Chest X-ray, PA view. Patient: 35 years old, sex M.
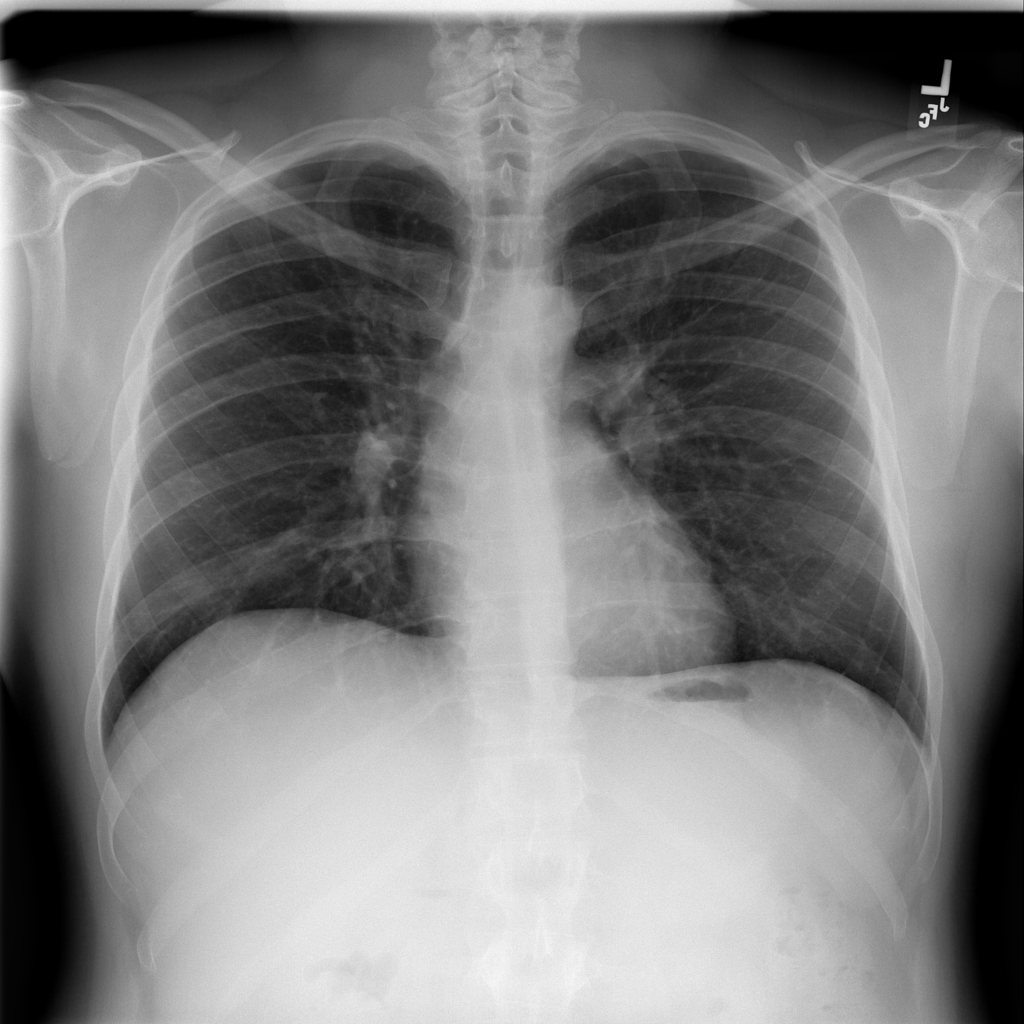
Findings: No Finding